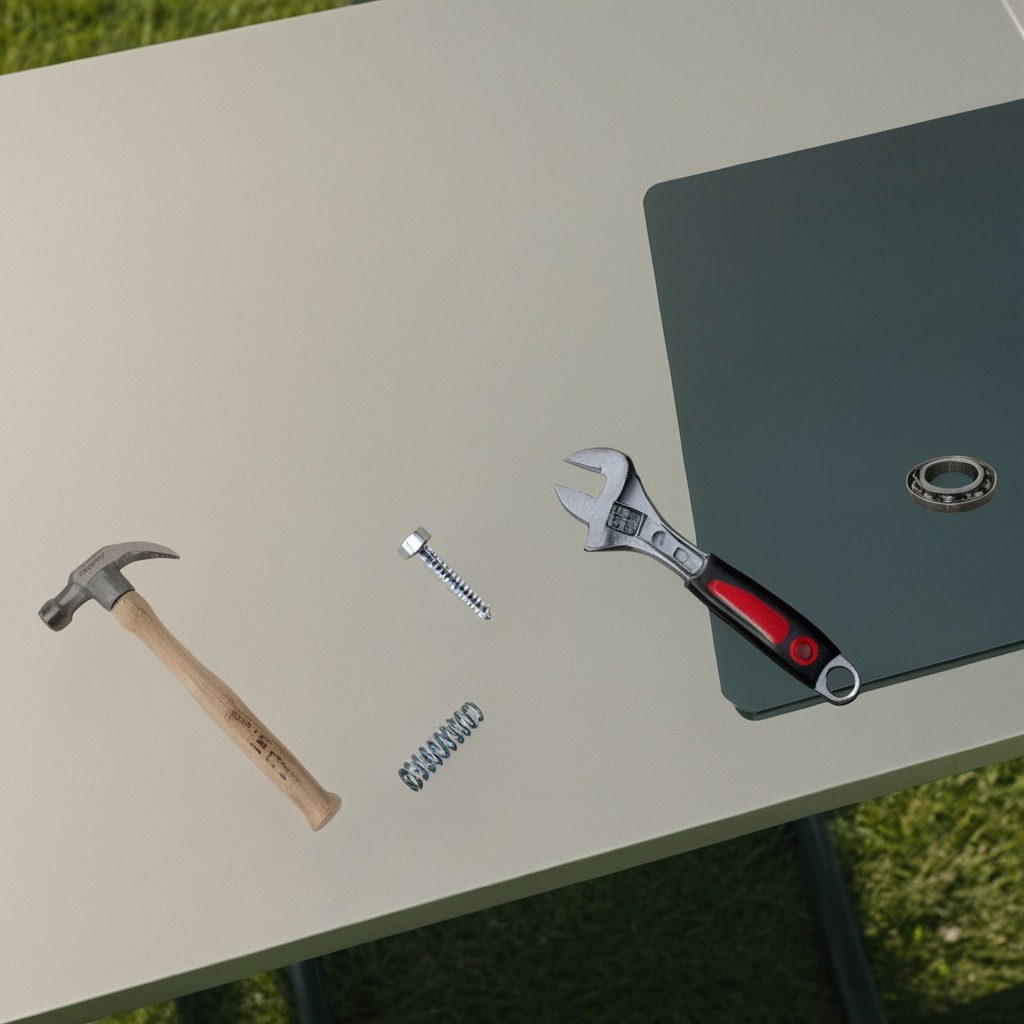
A ball bearing, a hammer, a machine screw, a coiled metal spring, and a wrench are lying on the textured surface.